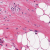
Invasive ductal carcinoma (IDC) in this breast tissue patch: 0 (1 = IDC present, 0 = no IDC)